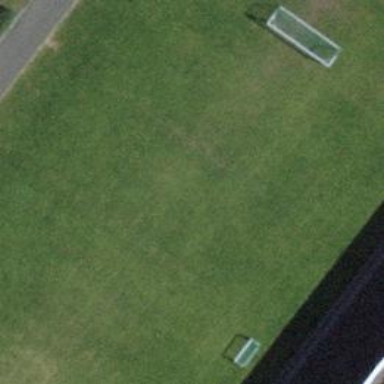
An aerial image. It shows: Grass pitch designated for soccer.